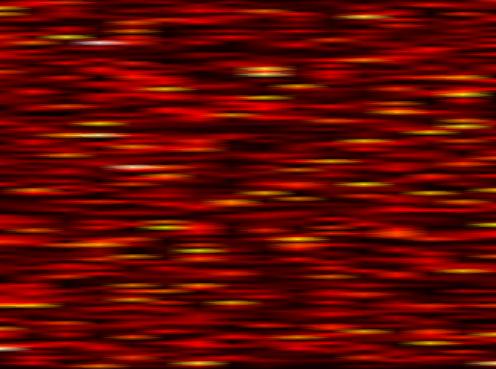
Label: UFMC